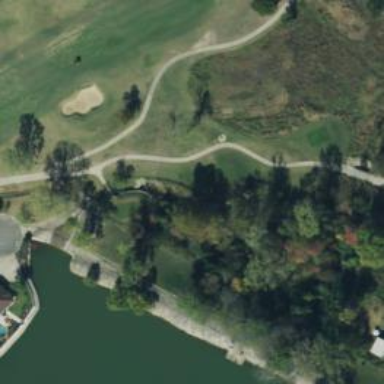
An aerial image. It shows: Path used for both walking and golf.